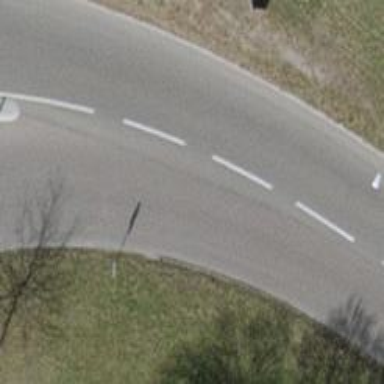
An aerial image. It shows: Tertiary road with asphalt surface and separate sidewalk.